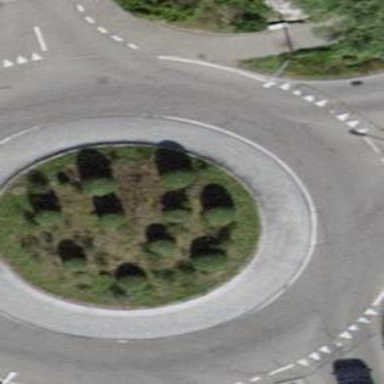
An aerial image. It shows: Tertiary road with asphalt surface leading to roundabout junction.